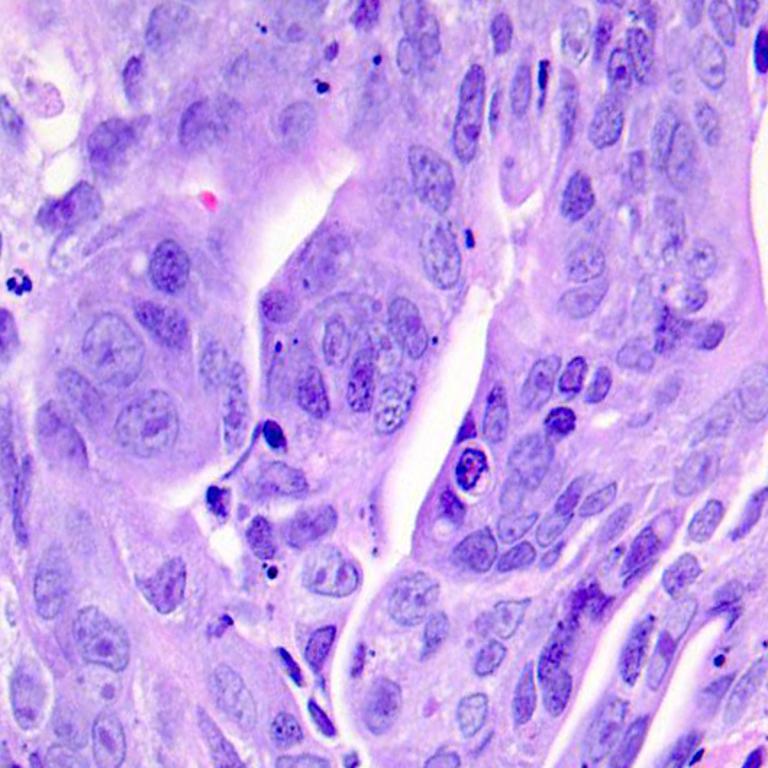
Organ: colon
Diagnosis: adenocarcinomas